Question: any ideas why my ImageButton isn't working in my Fragment?
The ImageButton contains a Drawable and is transparent.
When I place it in my RelativeLayout below, its working...
'''
<RelativeLayout
android:id="@+id/rl_newsdet_root"
xmlns:android="http://schemas.android.com/apk/res/android"
android:background="@drawable/bg"
android:focusableInTouchMode="true"
android:layout_width="match_parent"
android:layout_height="match_parent">
<TextView
android:id="@+id/tv_newsdet_title"
android:layout_width="wrap_content"
android:layout_height="wrap_content"
android:textColor="@color/white"
android:layout_marginTop="7dp"
android:textSize="20sp"
android:layout_centerHorizontal="true"
/>
<ImageButton
android:id="@+id/btn_newsdet_back"
android:layout_marginLeft="10dp"
android:layout_width="wrap_content"
android:layout_height="wrap_content"
android:clickable="true"
android:src="@drawable/bt_back"
/>
<RelativeLayout
android:layout_width="match_parent"
android:layout_height="match_parent"
android:layout_marginTop="?android:attr/actionBarSize"
android:background="@color/white"
android:gravity="left"
>
<TextView
android:layout_width="wrap_content"
android:layout_height="wrap_content"
android:id="@+id/tv_newsdet_name"
android:textSize="18sp"
android:layout_marginLeft="10dp"
android:layout_marginTop="5dp"
android:textStyle="bold"
android:textColor="@color/cyan"
android:background="@color/grey"
android:paddingLeft="1dp"
android:paddingRight="1dp" />
<TextView
android:layout_width="wrap_content"
android:layout_height="wrap_content"
android:id="@+id/tv_newsdet_time"
android:textColor="@color/white"
android:textSize="18sp"
android:layout_toRightOf="@+id/tv_newsdet_name"
android:paddingLeft="1dp"
android:paddingRight="1dp"
android:background="@color/grey"
android:layout_marginTop="5dp" />
<TextView
android:layout_width="wrap_content"
android:layout_height="wrap_content"
android:text="New Text"
android:id="@+id/tv_newsdet_text"
android:layout_marginLeft="10dp"
android:layout_marginTop="1dp"
android:layout_below="@+id/tv_newsdet_name"
android:layout_alignParentLeft="true"
android:layout_alignParentStart="true" />
</RelativeLayout>
'''
My onClickListener with AndroidAnnotations
'''
@ViewById
ImageButton btn_newsdet_back;
@Click(R.id.btn_newsdet_back)
void back() {
Log.i(TAG,"back");
mActivity.popFragments();
}
'''
onClick is working (called), when its below the TextView. Can anybody explain why?

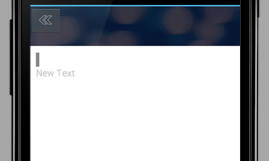
Answer: I solved it.
The problem was I was using a transparent Actionbar which was the overlay I was looking for.
The following line in my onCreate() solved this:
'''
getActivity().getActionBar().hide();
'''